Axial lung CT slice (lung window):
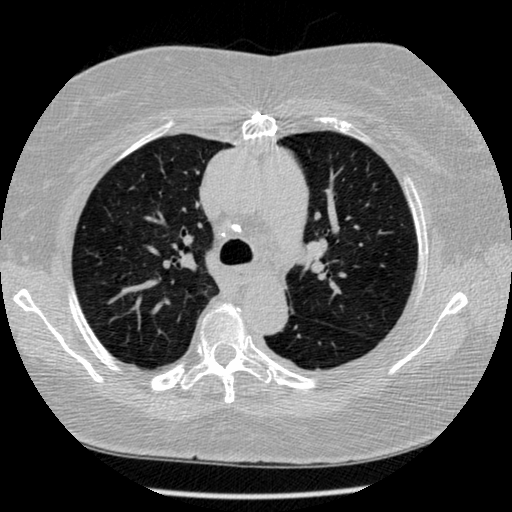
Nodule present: no